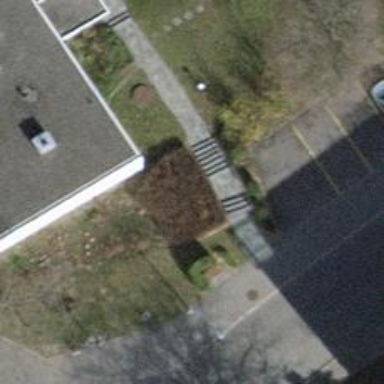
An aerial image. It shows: Set of concrete steps.